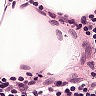
Metastatic tissue present: no